Interaction volume radius: 5 \u00c5
Interaction volume height: 20 \u00c5
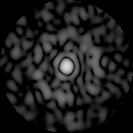
Disorder parameter: 0.8336